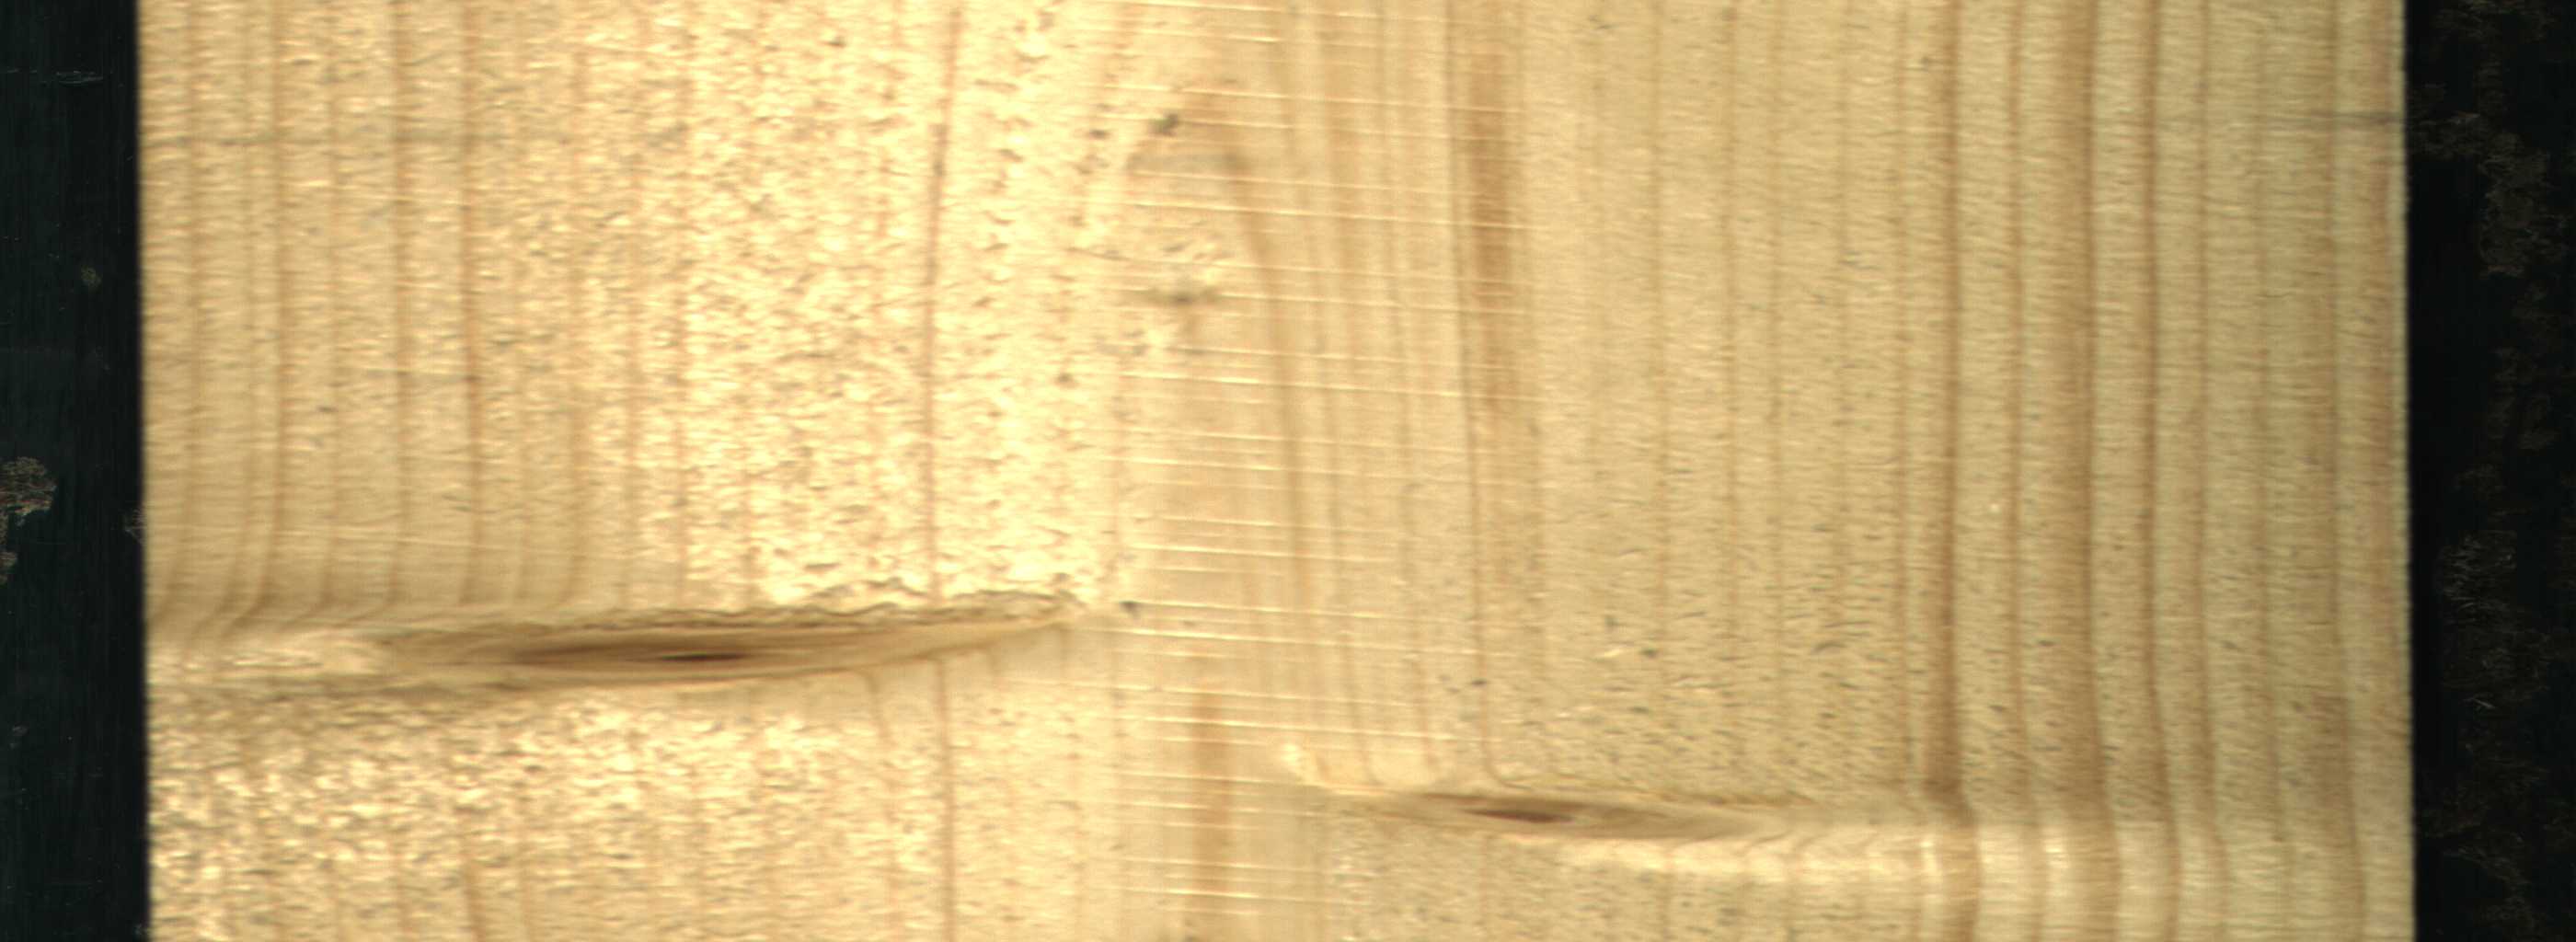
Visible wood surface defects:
Live_Knot
Live_Knot